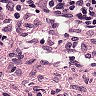
Metastatic tissue present: no